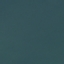
Label: SeaLake